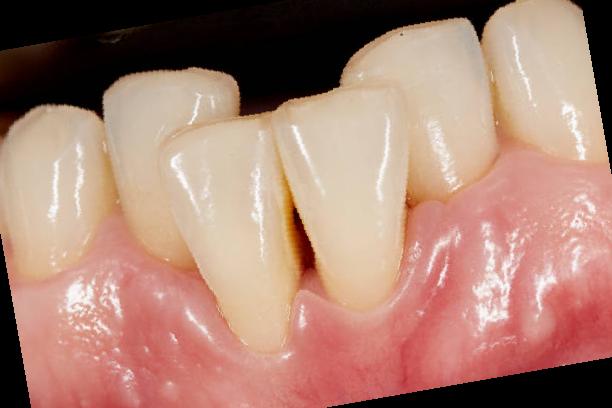
Condition: Gingivitis